Question: This is my first time with Node Webkit.
At this point I have all the static parts of my desktop app (built on html, css, js).
---
How can I accomplish this and which is a better option (database or files or both)?
I also wish to know what database engine(s) does nw.js support and if at all there are any GUI tools to setup that database.

Any help is greatly appreciated.
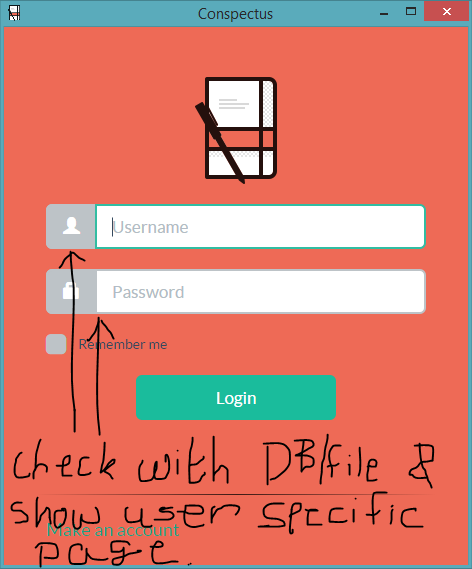
Answer: node-webkit (nw.js) has support of internal and third party modules for node.js.
You could install any npm and use it in nw.js apps. There is guide how to do that in official nw.js documentation: <URL>
Depending of what you need (e.g. storing user credentials in external database or locally in files or database) you should pick solution that suits your needs.
There are a lot of npm packages to access databases which you could find in <URL>